Field crop: maize
Growth stage: 2
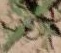
Species: atriplex